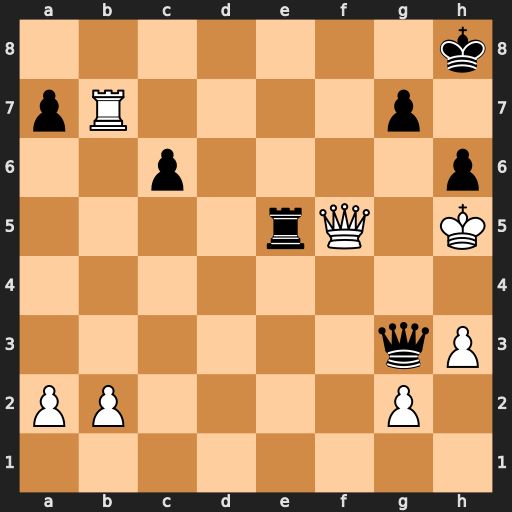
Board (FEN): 7k/pR4p1/2p4p/4rQ1K/8/6qP/PP4P1/8
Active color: w
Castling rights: -
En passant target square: -
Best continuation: Rb8+ Re8 Rxe8#